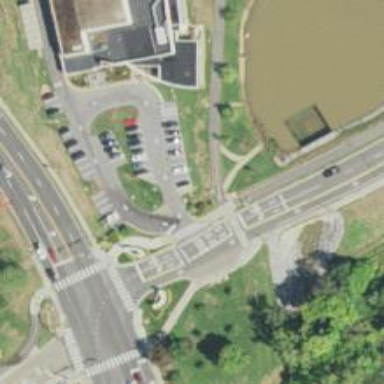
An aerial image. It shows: Zebra crossing on footway.